Current action and preconditions to check: trajectory_clear

Your task: For each precondition in the list above, predict whether it will hold at this action.

Consider the current scene as observed from the mobile robot's camera, and analyze the predicted future states of all dynamic agents (e.g., people, animals, vehicles, or any moving entities) within the NEXT SECOND.

IMPORTANT: Only answer "very likely" if you are absolutely certain—based on strong, clear evidence—that a dynamic agent will violate the precondition in the predicted future state. Do NOT answer "very likely" for unlikely, ambiguous, or low-probability risks.

Ask yourself for each precondition: Is there a high probability, with clear and convincing evidence, that the predicted future states of any dynamic agent will interfere with the predicted future state of the currently executing action within the NEXT SECOND, causing that precondition to fail?

Assess the risk level based on these predictions. Use "likely" or "very likely" if motions create a clear risk of interference.

Use "neutral" or "improbable" if agents are nearby but their predicted paths are clearly diverging or non-conflicting.

Failure Risk Categories: "very improbable", "improbable", "neutral", "likely", "very likely"

Answer Format: Output ONLY the probability_of_failure value from these categories: "very improbable", "improbable", "neutral", "likely", "very likely"

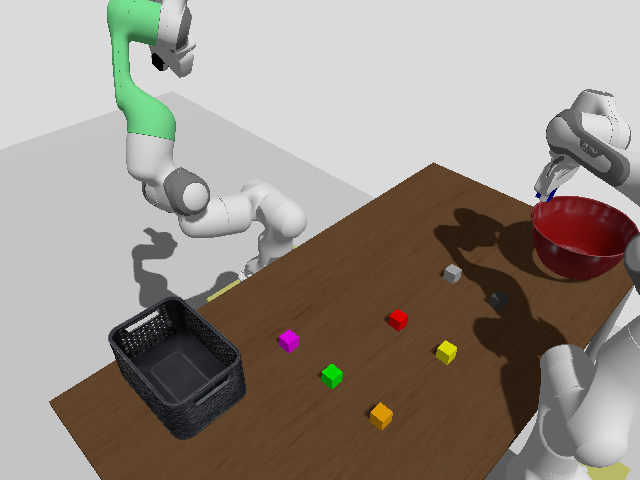

Answer: very improbable